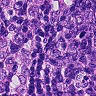
Metastatic tissue present: yes